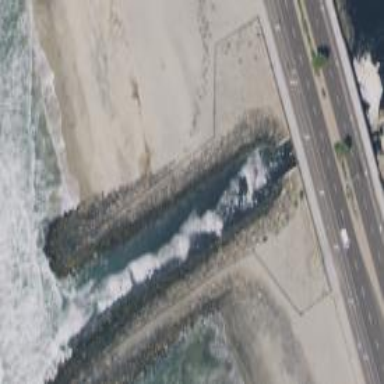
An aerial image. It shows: Breakwater structure.